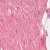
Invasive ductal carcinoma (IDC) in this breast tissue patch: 0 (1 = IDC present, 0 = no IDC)